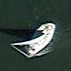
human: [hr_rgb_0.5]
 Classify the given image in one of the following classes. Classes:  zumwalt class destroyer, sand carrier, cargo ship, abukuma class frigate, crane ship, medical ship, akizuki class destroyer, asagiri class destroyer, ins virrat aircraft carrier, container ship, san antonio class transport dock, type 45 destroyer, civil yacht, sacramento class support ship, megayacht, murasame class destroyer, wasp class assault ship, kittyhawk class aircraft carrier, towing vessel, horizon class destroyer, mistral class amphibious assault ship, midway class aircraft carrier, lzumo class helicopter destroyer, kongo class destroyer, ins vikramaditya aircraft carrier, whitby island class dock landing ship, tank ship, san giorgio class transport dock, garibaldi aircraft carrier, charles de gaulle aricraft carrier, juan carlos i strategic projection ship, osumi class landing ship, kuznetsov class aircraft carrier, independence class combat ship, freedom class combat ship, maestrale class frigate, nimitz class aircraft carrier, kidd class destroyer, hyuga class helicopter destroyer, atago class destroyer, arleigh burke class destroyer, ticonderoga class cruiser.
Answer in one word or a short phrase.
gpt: Civil yacht